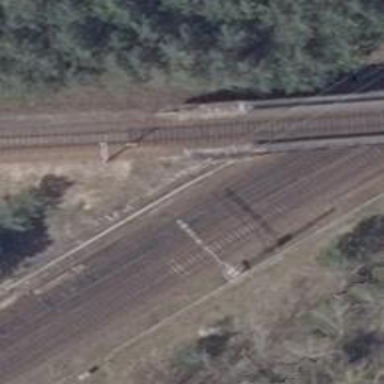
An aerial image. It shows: Railway track with contact lines for electrification.